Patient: sex M, age 62
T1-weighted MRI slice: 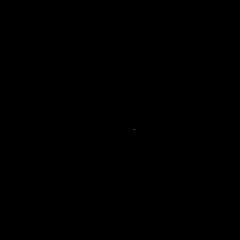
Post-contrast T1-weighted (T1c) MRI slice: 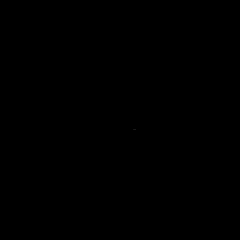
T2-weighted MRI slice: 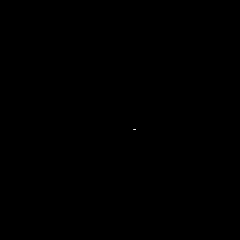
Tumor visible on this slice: no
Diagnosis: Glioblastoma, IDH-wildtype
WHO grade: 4